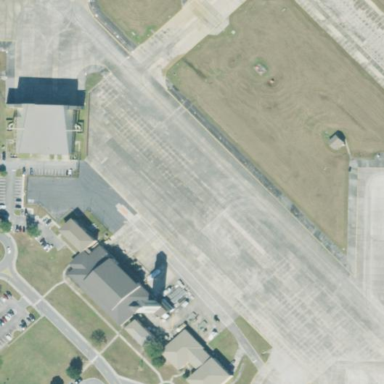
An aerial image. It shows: Apron at the airport.